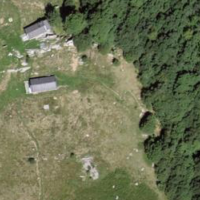
EUNIS habitat code: 23
Species observed at this site:
Veronica chamaedrys
Cerastium tomentosum